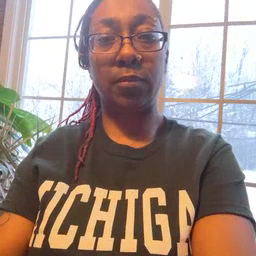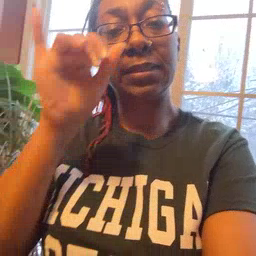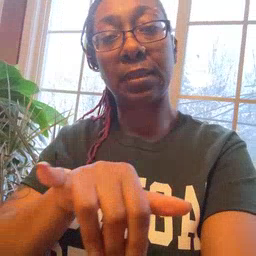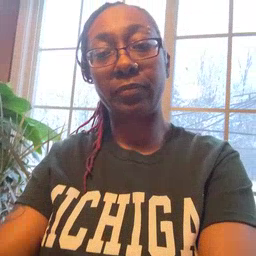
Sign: stay